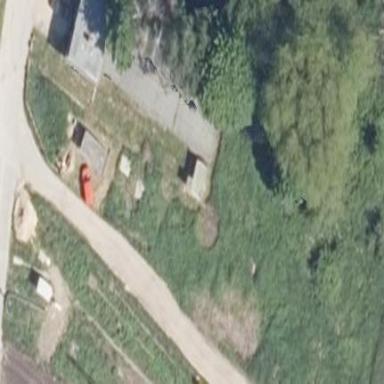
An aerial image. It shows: Transportation building used as signal box along the railway.